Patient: sex M, age 85
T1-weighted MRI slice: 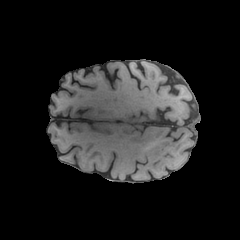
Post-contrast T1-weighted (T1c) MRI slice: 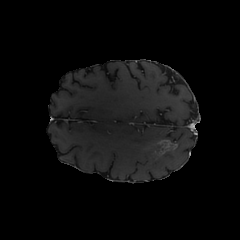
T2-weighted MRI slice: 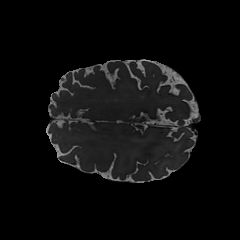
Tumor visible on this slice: yes
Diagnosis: Glioblastoma, IDH-wildtype
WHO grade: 4